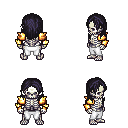
a pixel art fantasy rpg character, male body template, skeleton, gold arm armor, white pants, raven long hairstyle, four views (front, back, left, right), 2x2 character sprite sheet, small pixel art, hard edges, no anti-aliasing